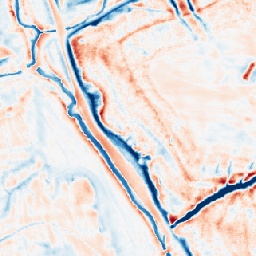
Category: edge_preserving
Decomposition family: bilateral
Decomposition parameters: d: 21
sigma_color: 75
sigma_space: 150
Upsampling method: area
Upsampling parameters: scale: 8
Upsampling scale: 8